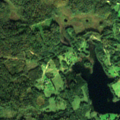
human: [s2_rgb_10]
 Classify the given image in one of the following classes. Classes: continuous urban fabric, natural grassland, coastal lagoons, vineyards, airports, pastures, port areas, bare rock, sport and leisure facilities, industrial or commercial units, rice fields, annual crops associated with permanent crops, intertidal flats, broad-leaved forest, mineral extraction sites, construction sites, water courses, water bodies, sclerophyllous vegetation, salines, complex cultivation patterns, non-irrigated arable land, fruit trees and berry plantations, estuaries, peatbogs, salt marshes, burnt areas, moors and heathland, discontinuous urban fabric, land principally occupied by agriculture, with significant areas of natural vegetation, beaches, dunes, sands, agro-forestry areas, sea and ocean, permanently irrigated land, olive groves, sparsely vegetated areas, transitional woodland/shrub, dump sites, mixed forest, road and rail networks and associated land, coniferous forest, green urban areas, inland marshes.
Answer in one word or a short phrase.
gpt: land principally occupied by agriculture, with significant areas of natural vegetation, mixed forest, transitional woodland/shrub, water bodies